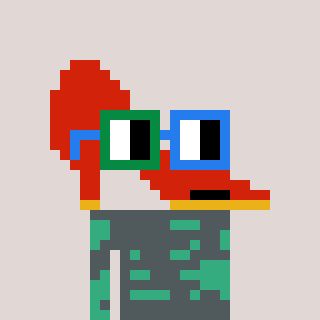
a pixel art character with square green and blue glasses, a highheel-shaped head and a teal-colored body on a warm background